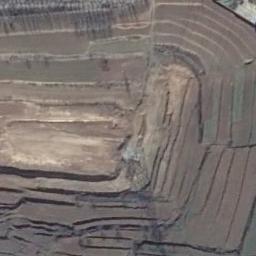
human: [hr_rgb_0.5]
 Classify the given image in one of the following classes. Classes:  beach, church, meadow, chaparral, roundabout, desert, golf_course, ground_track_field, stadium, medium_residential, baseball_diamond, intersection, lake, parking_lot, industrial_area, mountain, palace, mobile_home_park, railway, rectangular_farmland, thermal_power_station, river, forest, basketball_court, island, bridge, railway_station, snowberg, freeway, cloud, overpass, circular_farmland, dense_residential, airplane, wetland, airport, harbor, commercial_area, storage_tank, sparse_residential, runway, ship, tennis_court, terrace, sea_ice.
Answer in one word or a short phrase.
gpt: terrace